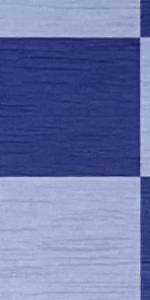
Label: Empty